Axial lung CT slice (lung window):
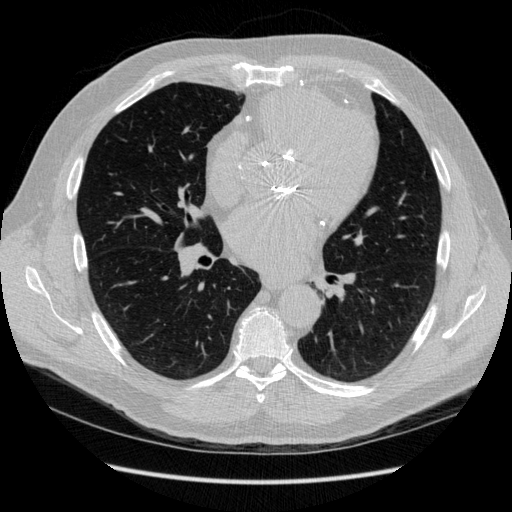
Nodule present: no